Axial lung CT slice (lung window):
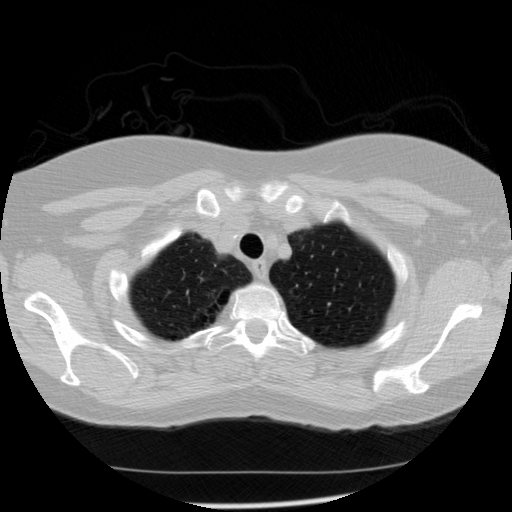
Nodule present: no